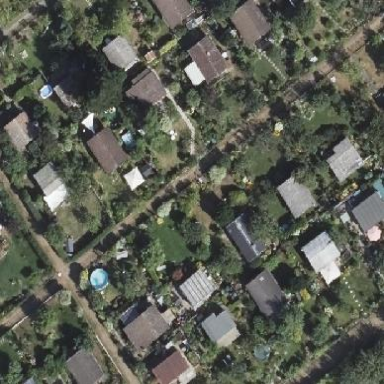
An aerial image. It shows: Plot within allotments.